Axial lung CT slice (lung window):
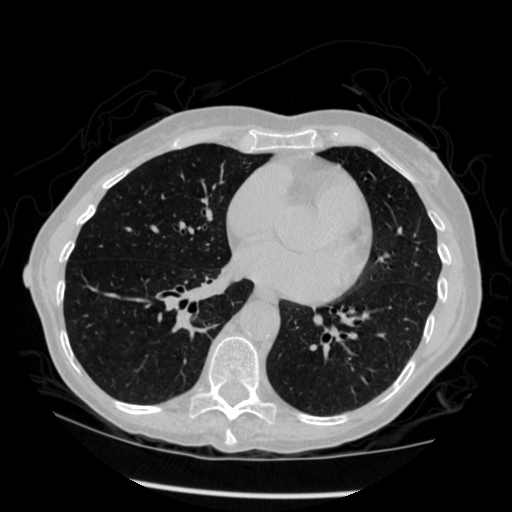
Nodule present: no